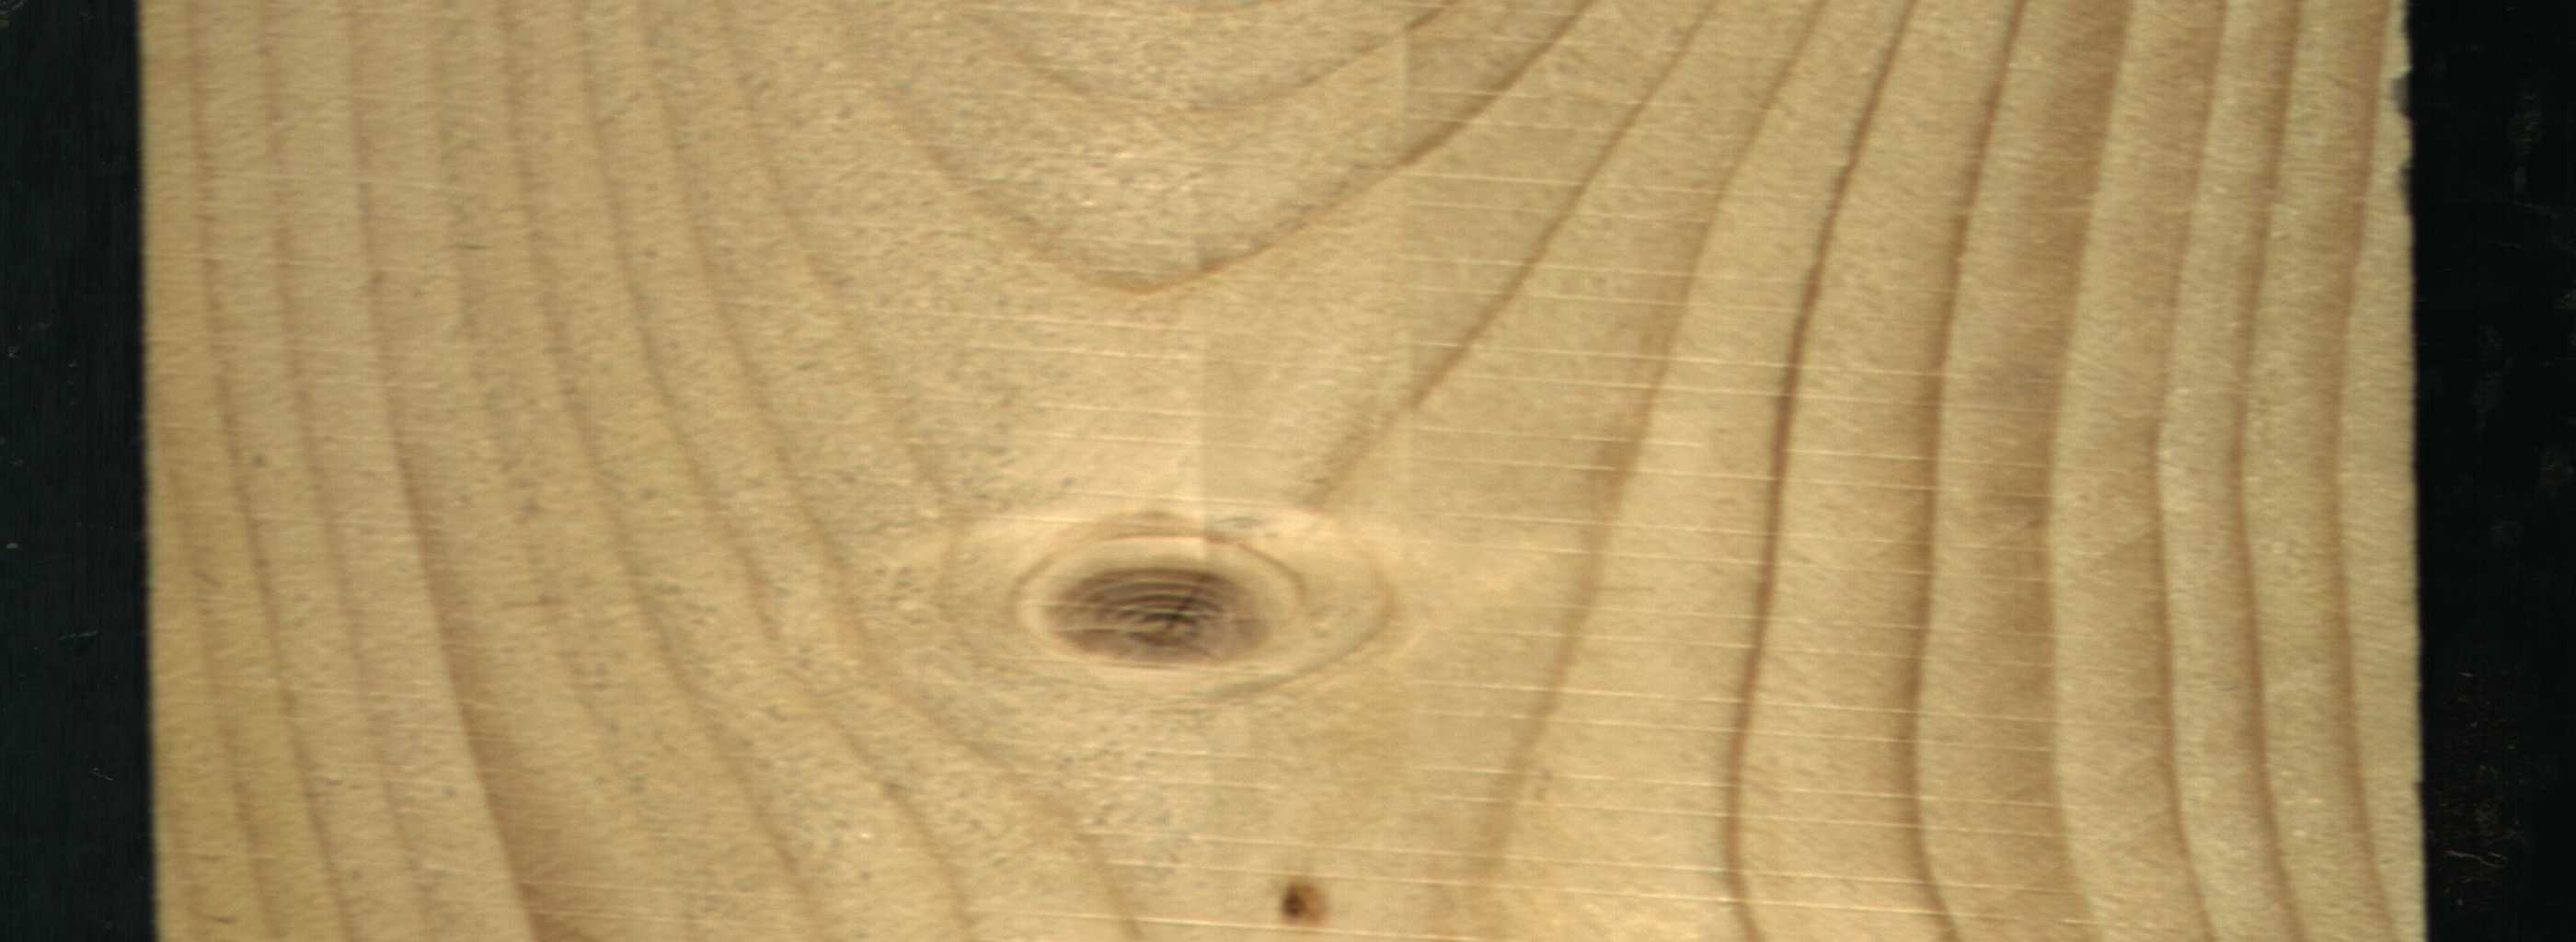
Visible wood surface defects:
Live_Knot